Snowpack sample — Snodgrass Mountain, Crested Butte, Colorado (2/4/25, 12:06 PM MST)
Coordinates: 38.923, -106.968
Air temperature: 35 °F
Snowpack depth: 80 cm
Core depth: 20 cm
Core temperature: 33.8 °F
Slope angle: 14°, slope face: 78°
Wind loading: low
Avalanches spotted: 0
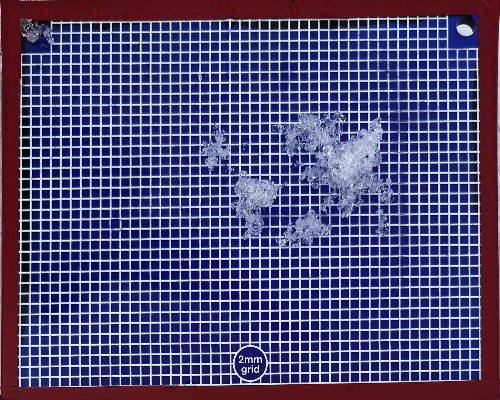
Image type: profile
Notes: No avalanches nearby, unusually warm weather for the last month reported by residents, Collected 25 yards from treeline